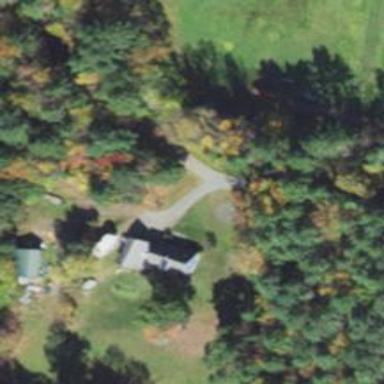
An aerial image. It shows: Simple house.